Question: obviously below is a homework problem. I can't understand anything my professor is saying so I don't even need to know where to start looking for the information required to find the answer to this question. If you could give me some leads about where to learn about this stuff as well as how you might approach solving this problem I would be grateful.
In the following graph, find the shortest path between two nodes - your choice, but make the problem interesting.
Is this a connected graph?

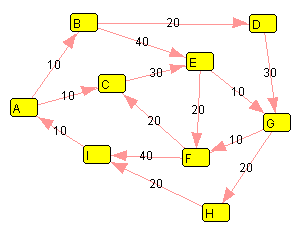
Answer: It'd be preferable first to know how the graph is represented in memory. If it was up to you, you can use a 2d array as that's the simplest way to represent weighted edges.
The easiest to implement shortest path algorithm is probably Djikstra's which is slightly slower but less complicated than A*. To use Djikastra's you want to first implement a priority queue. In Java there's a PriorityQueue class or you'll have to implement it yourself otherwise. After that, the implementation should be fairly straightforward using pseudo-code that's available on Wikipedia or anywhere else.